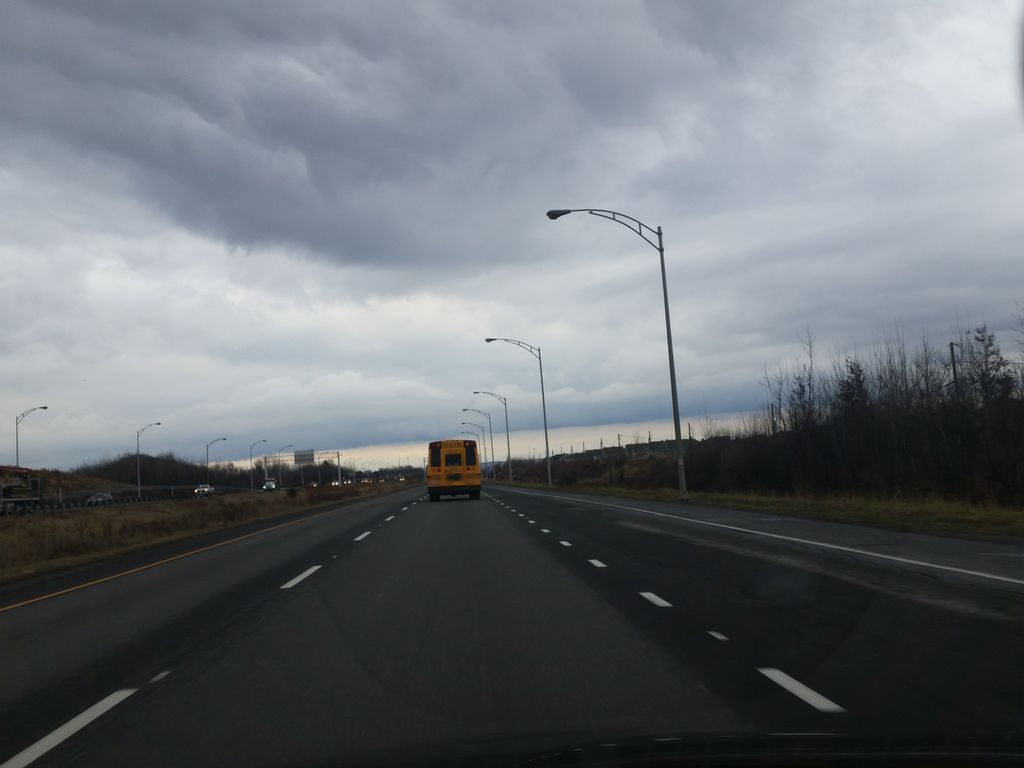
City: quebec_city